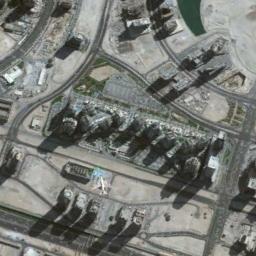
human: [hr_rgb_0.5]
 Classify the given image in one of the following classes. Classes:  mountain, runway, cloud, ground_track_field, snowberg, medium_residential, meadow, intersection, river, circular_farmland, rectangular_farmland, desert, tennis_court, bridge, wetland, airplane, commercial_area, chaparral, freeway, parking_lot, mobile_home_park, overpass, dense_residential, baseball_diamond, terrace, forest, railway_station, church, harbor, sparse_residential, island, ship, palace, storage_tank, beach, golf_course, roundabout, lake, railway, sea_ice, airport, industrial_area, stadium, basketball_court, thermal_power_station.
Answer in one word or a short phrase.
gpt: commercial_area